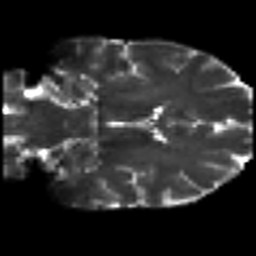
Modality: T2w
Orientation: coronal
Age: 43
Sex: male
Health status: ill
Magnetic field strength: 3 T
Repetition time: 8.4 s
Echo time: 0.0926 s